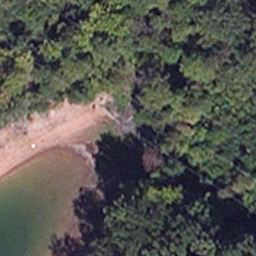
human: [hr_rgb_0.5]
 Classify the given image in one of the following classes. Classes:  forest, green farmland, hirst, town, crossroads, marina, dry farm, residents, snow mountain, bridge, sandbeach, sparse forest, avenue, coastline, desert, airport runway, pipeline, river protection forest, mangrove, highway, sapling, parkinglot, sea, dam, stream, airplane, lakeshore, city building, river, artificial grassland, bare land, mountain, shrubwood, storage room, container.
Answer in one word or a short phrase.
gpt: lakeshore